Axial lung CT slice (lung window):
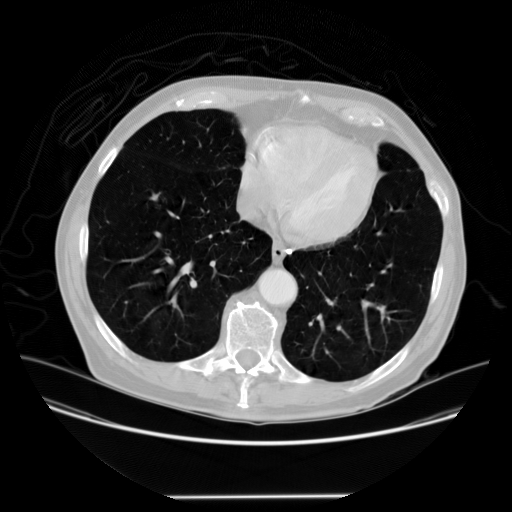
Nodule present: no